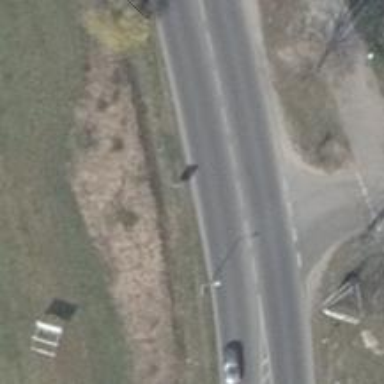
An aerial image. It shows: Secondary road with asphalt surface and lane markings.